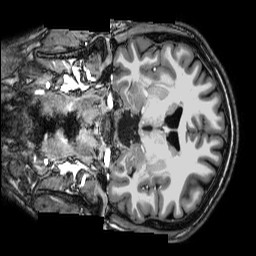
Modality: T1w
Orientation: coronal
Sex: male